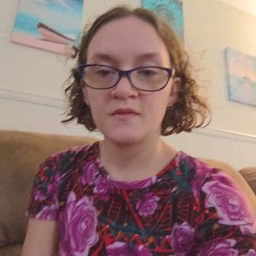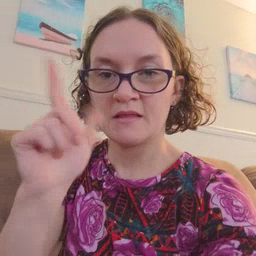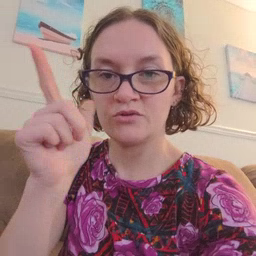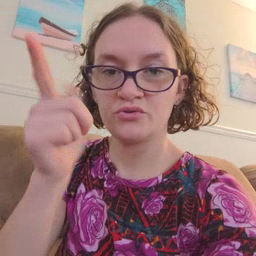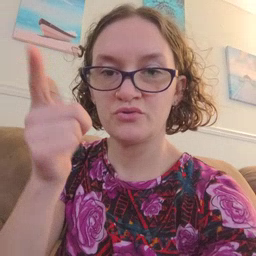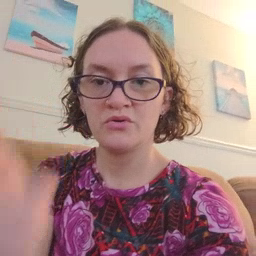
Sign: later